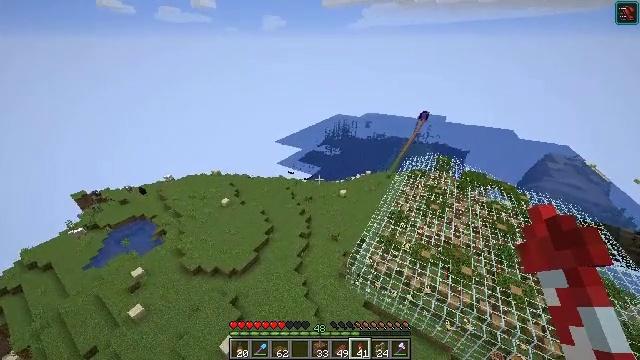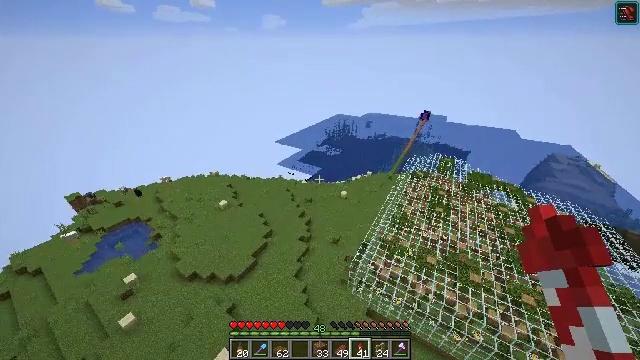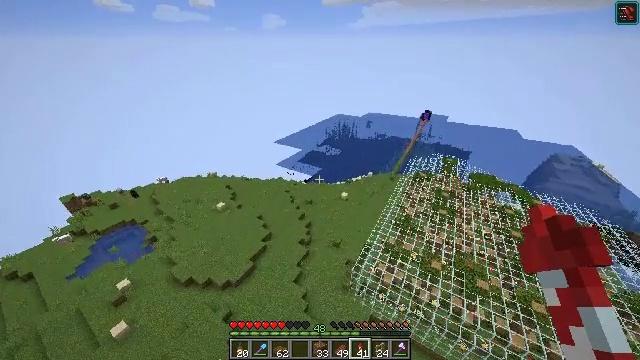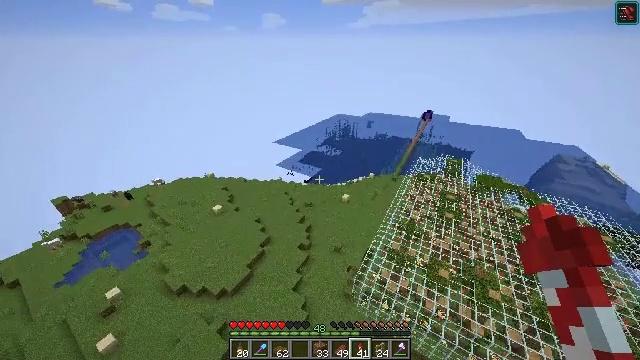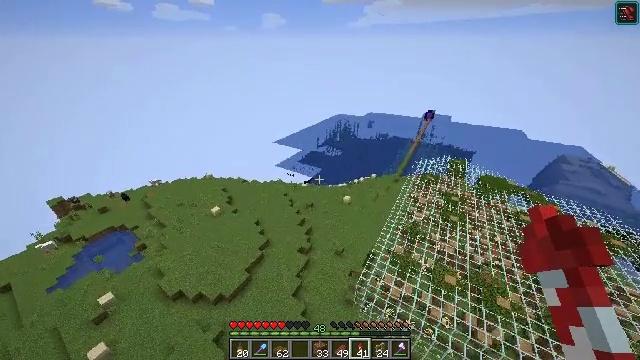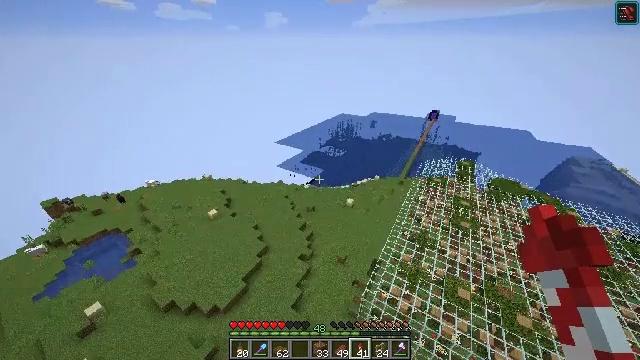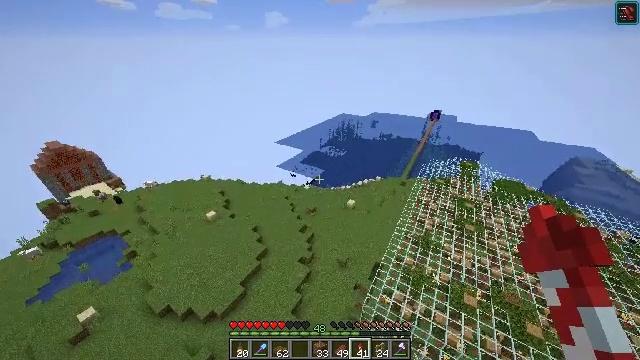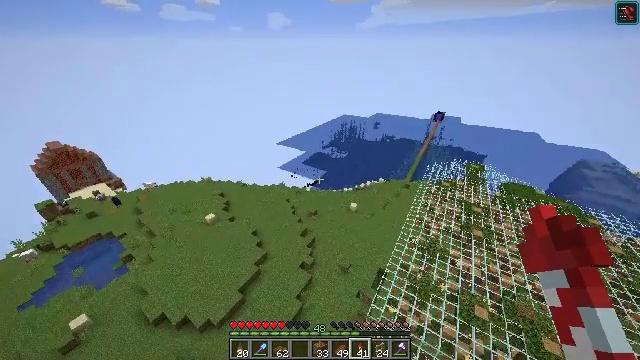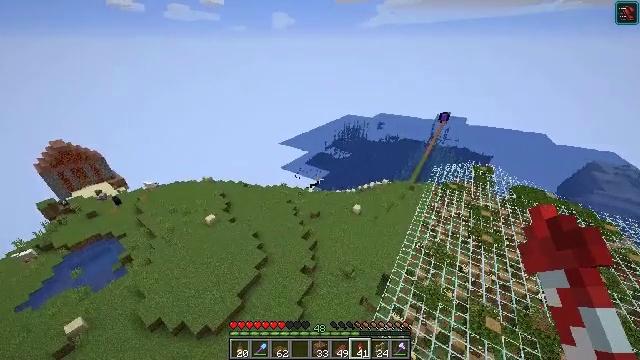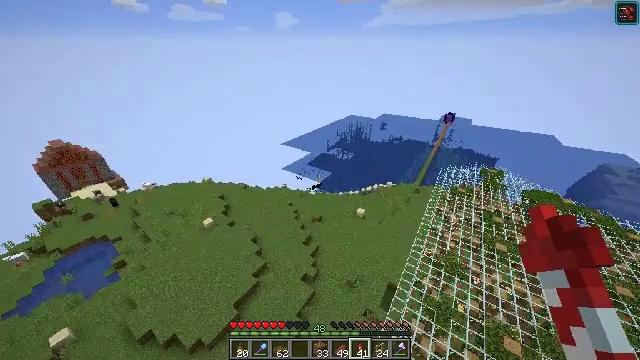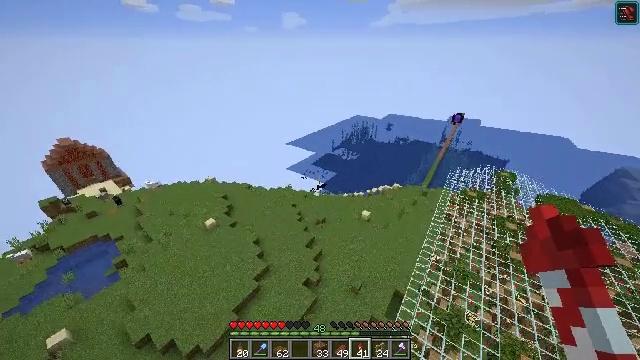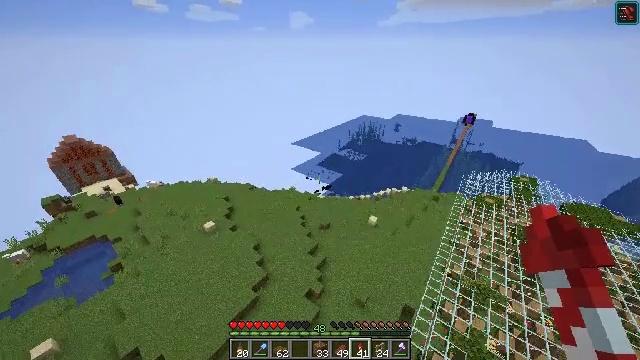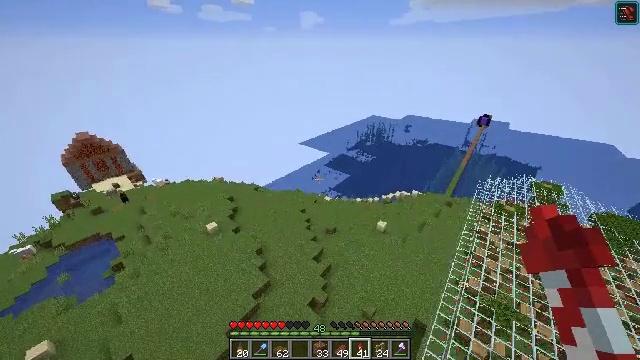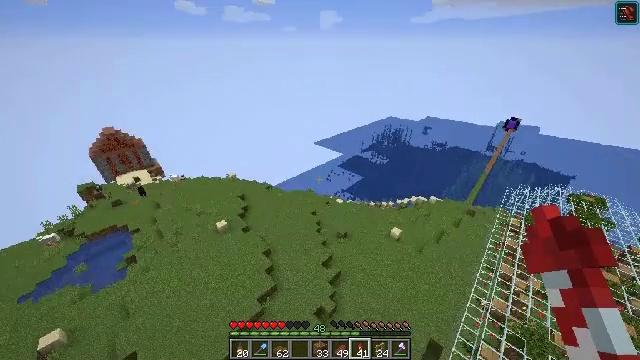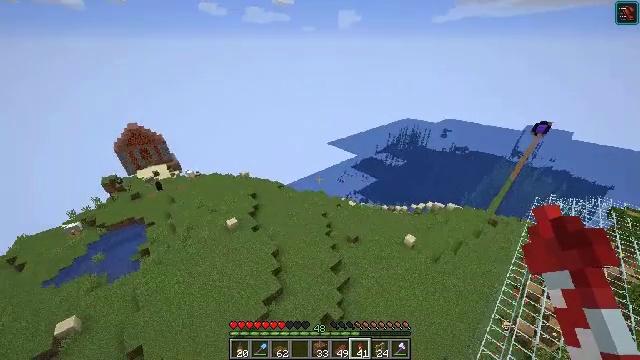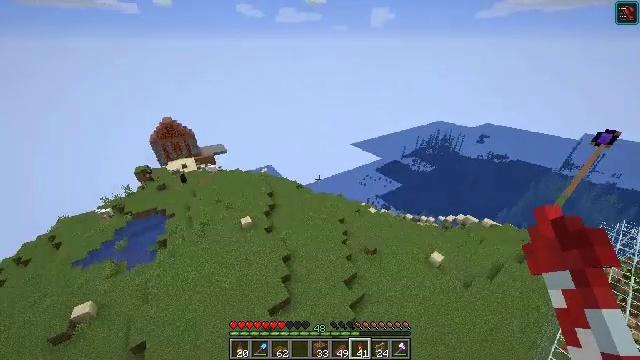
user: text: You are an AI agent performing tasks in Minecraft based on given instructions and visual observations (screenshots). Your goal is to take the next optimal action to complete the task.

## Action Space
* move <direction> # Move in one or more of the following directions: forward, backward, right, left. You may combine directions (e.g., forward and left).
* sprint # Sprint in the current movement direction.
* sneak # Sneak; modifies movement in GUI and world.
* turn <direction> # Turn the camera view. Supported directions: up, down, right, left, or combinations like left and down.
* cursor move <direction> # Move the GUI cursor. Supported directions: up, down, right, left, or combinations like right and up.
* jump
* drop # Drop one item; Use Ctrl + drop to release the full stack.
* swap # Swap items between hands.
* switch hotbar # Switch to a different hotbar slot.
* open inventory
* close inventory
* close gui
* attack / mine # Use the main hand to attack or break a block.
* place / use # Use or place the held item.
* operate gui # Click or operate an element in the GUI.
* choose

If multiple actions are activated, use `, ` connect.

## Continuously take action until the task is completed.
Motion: motion action
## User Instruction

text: Reclaim the spruce slab for later use.
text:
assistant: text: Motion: no_op
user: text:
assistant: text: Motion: no_op
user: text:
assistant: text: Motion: no_op
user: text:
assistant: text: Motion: no_op
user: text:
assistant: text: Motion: no_op
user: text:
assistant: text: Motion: no_op
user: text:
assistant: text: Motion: no_op
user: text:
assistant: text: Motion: no_op
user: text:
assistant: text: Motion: no_op
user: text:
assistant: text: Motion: turn left
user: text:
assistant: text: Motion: turn left
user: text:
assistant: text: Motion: turn left
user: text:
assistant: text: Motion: turn left
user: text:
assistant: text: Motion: turn left
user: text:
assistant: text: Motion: turn left
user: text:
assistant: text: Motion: turn left
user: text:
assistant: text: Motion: turn left
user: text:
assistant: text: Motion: turn left
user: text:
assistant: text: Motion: turn left
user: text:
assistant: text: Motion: turn left
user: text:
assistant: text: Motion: turn left
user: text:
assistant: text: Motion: turn left
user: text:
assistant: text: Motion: turn left
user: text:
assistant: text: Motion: turn left
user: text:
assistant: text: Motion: turn left
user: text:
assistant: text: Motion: turn left
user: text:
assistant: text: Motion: turn left
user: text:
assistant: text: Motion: turn left
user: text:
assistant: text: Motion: turn left
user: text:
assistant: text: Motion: turn left